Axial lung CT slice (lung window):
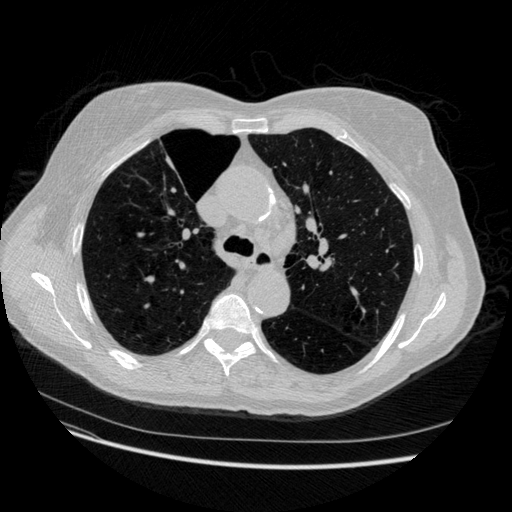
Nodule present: no